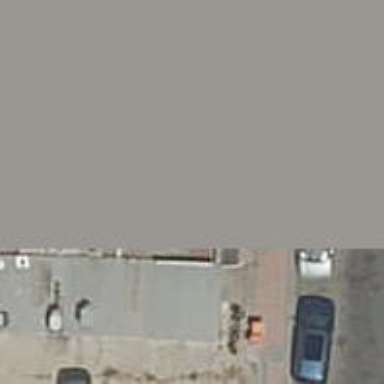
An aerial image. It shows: Restaurant.